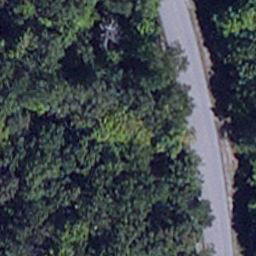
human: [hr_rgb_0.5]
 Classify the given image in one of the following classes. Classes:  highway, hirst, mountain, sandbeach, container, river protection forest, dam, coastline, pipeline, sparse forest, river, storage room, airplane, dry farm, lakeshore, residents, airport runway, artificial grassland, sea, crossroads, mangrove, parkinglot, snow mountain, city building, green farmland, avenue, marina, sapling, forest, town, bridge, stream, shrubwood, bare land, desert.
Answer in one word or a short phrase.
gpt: avenue